Question:
I am trying to make a jquery modal plugin and can't understand why my callback functions are firing on page load? I need to fire two functions beforeStart before opening popup window and afterComplete after popup window opens not when page loads but all it occurs on page load. What's wrong with code. I googled whole day still can't get it. <URL> also doesn't works for me.
Here is my code
'''
<script>
$(document).ready(function (e) {
$(".selector").coolBox({
OverlayClose: false,
complete : function(){//this should called when my plugin finished its work
console.log("complete");
},
beforeStart: function(){
console.log("before Start");
}
});
})
</script>
'''
Edit: Here is full plugin code
'''
;(function ($, window) {
$.coolBox = function (options) {
}
$.coolBox.closeCoolBox = function () {
console.log("closeCoolBox closes");
$("#clBoxOverlay,#clBoxOuterWrapper").remove();
};
$.coolBox.openCoolBox = function (options) {
console.log("closeCoolBox opens");
$("#inlineOverlayCloseDisabled").trigger("click");
//$.fn.coolBox(options);
$(this).each(function () {
console.log($(this));
})
};
$.fn.coolBox = function (options) {
console.log("calls to opens");
var settings = {
complete: false,
beforeStart: false,
Background: "#333",
Opacity: "0.8",
Padding: "10px",
Height: "auto",
Width: "auto",
OverlayClose: true,
EscClose: true,
Zindex: "99991",
Border: "2px",
BorderColor: "black",
PopUp: "fixed"
};
var o = {};
$.extend(o, settings, options);
//is this not for event handling before starting my plugin to change DOM?
if (typeof o.beforeStart == 'function') {
o.beforeStart.call(this); // brings the scope to the callback
}
return this.each(function () {
var link = $(this);
link.click(function (event) {
var clBox = document.createElement('div');
clBox.setAttribute("id", "clBoxWrapper");
document.body.appendChild(clBox);
$clBoxWrapper = $("#clBoxWrapper");
$clBoxWrapper.wrap($("<div id='clBoxOuterWrapper'></div>"));
oBox = document.getElementById("clBoxOuterWrapper");
oBox.style.width = o.Width;
oBox.style.height = o.Height;
if (o.PopUp == "fixed") {
oBox.style.position = "fixed";
} else {
oBox.style.position = "absolute";
}
oBox.style.zIndex = o.Zindex + 1;
var olBox = document.createElement('div');
olBox.setAttribute("id", "clBoxOverlay");
olBox.style.width = "100%";
olBox.style.height = "100%";
olBox.style.position = "fixed";
olBox.style.zIndex = o.Zindex;
olBox.style.opacity = o.Opacity;
olBox.style.backgroundColor = o.Background;
olBox.style.top = "0px";
olBox.style.left = "0px";
document.body.appendChild(olBox);
$wrapContent = link.attr("href");
//alert($wrapContent);
if ($wrapContent.indexOf("#") == 0) {
$wrapContainer = $($wrapContent).html();
//alert($wrapContainer);
$oBoxWrapper = $("#clBoxOuterWrapper");
$clBoxOverlay = $("#clBoxOverlay");
$clBoxOverlay.css({
"height": $(document).innerHeight(),
"width": $(document).innerWidth(),
});
if ($oBoxWrapper.length) {
$clBoxWrapper.html($wrapContainer);
if (o.PopUp == "fixed") {
$oBoxWrapper.css({"maxHeight": $(window).height()});
if ($oBoxWrapper.innerHeight() >= $(window).height()) {
$oBoxWrapper.css("overflowY", "scroll");
}
if ($oBoxWrapper.innerWidth() >= $(window).width()) {
$oBoxWrapper.css("overflowX", "scroll");
}
}
$oBoxWrapper.css({
"left": ($(window).width() - $oBoxWrapper.innerWidth()) / 2,
"top": ($(window).height() - $oBoxWrapper.innerHeight()) / 2
});
}
}
event.preventDefault();
});
//is this not event handling code after my plugin finished it task?
if (typeof o.complete == 'function') {
o.complete.call(this); // brings the scope to the callback
}
});
}
})(jQuery, window)
'''
It shows me the information in image when page loads but when i click on my selector link it does not fires my callback functions.
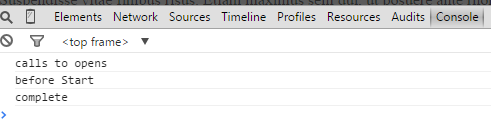
Answer: If you want to fire callback function when the click event is fired, just move the call inside:
'''
;(function ($, window) {
$.fn.coolBox = function (options) {
console.log("calls to opens");
var settings = {
complete: false,
beforeStart: false,
Background: "#333",
Opacity: "0.8",
Padding: "10px",
Height: "auto",
Width: "auto",
OverlayClose: true,
EscClose: true,
Zindex: "99991",
Border: "2px",
BorderColor: "black",
PopUp: "fixed"
};
var o = {};
$.extend(o, settings, options);
//is this not for event handling before starting my plugin to change DOM?
if (typeof o.beforeStart == 'function') {
o.beforeStart.call(this); // brings the scope to the callback
}
return this.each(function () {
var link = $(this);
link.click(function (event) {
var clBox = document.createElement('div');
clBox.setAttribute("id", "clBoxWrapper");
document.body.appendChild(clBox);
$clBoxWrapper = $("#clBoxWrapper");
$clBoxWrapper.wrap($("<div id='clBoxOuterWrapper'></div>"));
oBox = document.getElementById("clBoxOuterWrapper");
oBox.style.width = o.Width;
oBox.style.height = o.Height;
if (o.PopUp == "fixed") {
oBox.style.position = "fixed";
} else {
oBox.style.position = "absolute";
}
oBox.style.zIndex = o.Zindex + 1;
var olBox = document.createElement('div');
olBox.setAttribute("id", "clBoxOverlay");
olBox.style.width = "100%";
olBox.style.height = "100%";
olBox.style.position = "fixed";
olBox.style.zIndex = o.Zindex;
olBox.style.opacity = o.Opacity;
olBox.style.backgroundColor = o.Background;
olBox.style.top = "0px";
olBox.style.left = "0px";
document.body.appendChild(olBox);
$wrapContent = link.attr("href");
//alert($wrapContent);
if ($wrapContent.indexOf("#") == 0) {
$wrapContainer = $($wrapContent).html();
//alert($wrapContainer);
$oBoxWrapper = $("#clBoxOuterWrapper");
$clBoxOverlay = $("#clBoxOverlay");
$clBoxOverlay.css({
"height": $(document).innerHeight(),
"width": $(document).innerWidth(),
});
if ($oBoxWrapper.length) {
$clBoxWrapper.html($wrapContainer);
if (o.PopUp == "fixed") {
$oBoxWrapper.css({"maxHeight": $(window).height()});
if ($oBoxWrapper.innerHeight() >= $(window).height()) {
$oBoxWrapper.css("overflowY", "scroll");
}
if ($oBoxWrapper.innerWidth() >= $(window).width()) {
$oBoxWrapper.css("overflowX", "scroll");
}
}
$oBoxWrapper.css({
"left": ($(window).width() - $oBoxWrapper.innerWidth()) / 2,
"top": ($(window).height() - $oBoxWrapper.innerHeight()) / 2
});
}
}
event.preventDefault();
// THIS IS THE CALLBACK CALLED AT THE END OF CLICK
if (typeof o.complete == 'function') {
o.complete.call(this); // brings the scope to the callback
}
});
});
}
})(jQuery, window);
'''
You can check it here: <URL>
Is that what you need?